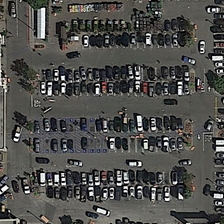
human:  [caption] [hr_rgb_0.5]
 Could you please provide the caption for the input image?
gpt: next to the parking lot is a broad road .

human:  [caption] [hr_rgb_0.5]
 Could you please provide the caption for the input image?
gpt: there are so many cars in the parking .

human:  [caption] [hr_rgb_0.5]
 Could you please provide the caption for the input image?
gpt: there are so many cars in the parking .

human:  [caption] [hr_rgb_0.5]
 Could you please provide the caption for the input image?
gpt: next to the parking lot is a broad road .

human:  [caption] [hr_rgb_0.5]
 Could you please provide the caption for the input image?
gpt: there are so many cars in the parking .